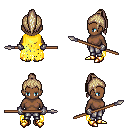
a pixel art fantasy rpg character, female body template, human, dark skin, yellow tattered cape, metal pants, white blonde long topknot hairstyle, metal gloves, gold boots, spear, four views (front, back, left, right), 2x2 character sprite sheet, small pixel art, hard edges, no anti-aliasing